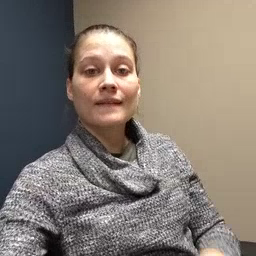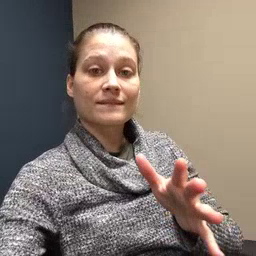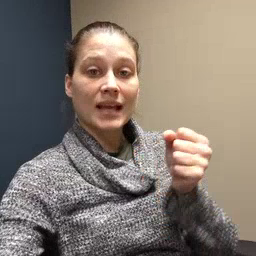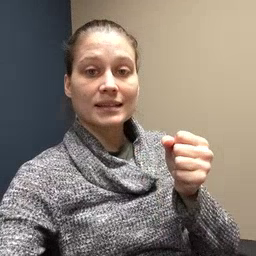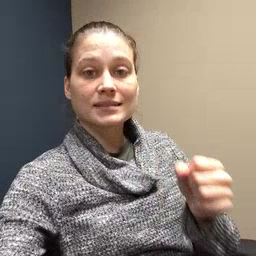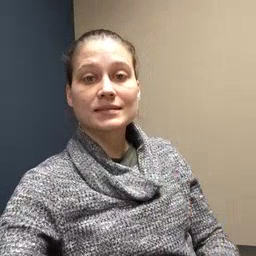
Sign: fast